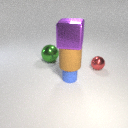
large purple metal cube above small blue rubber cylinder